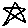
Label: star